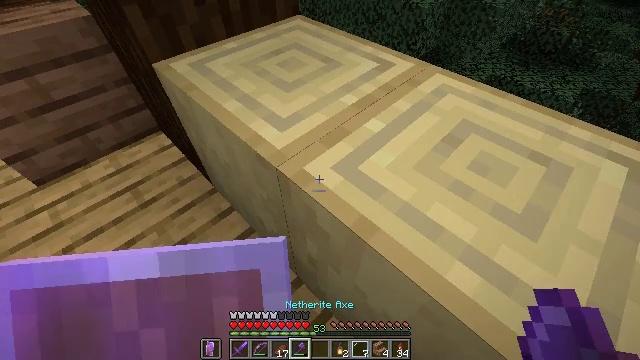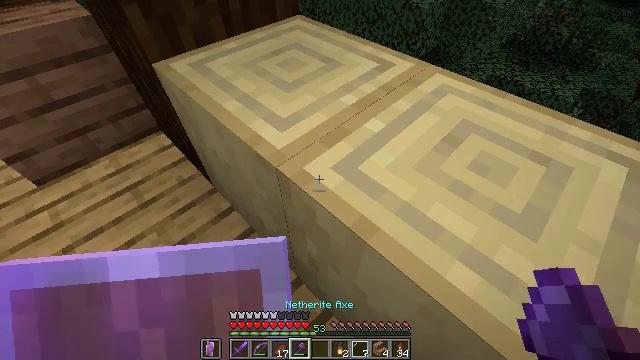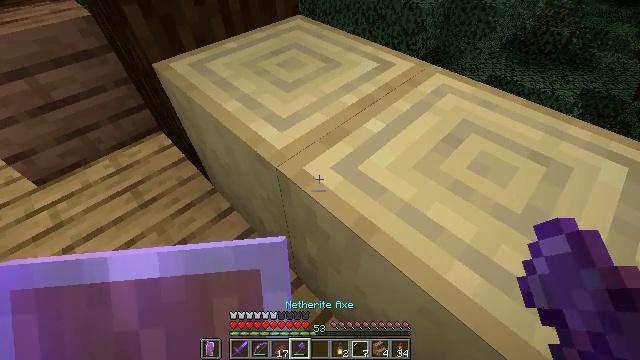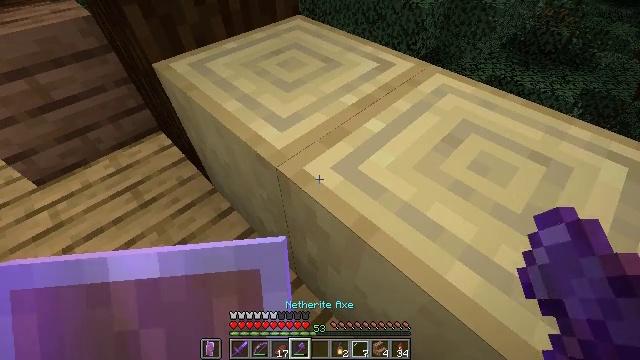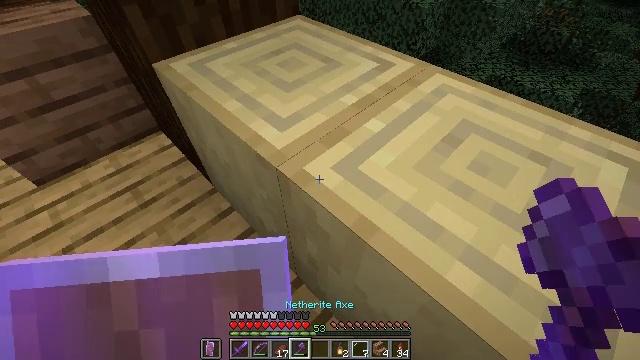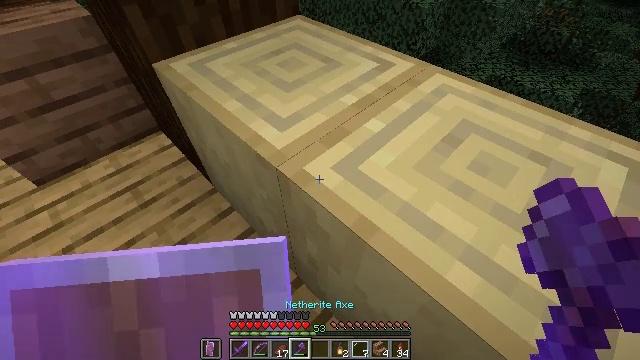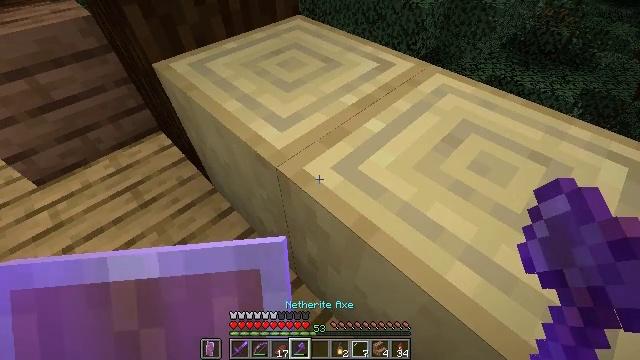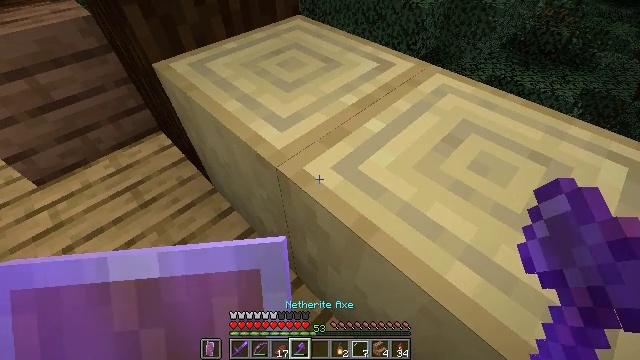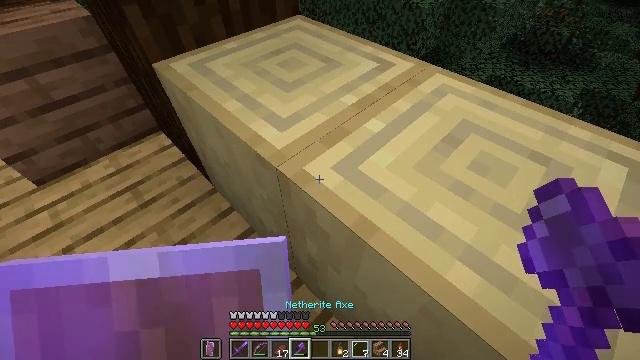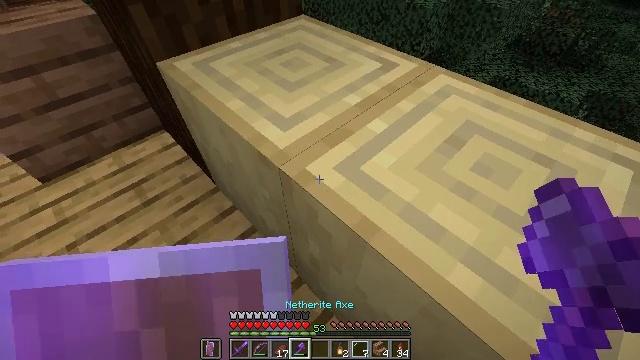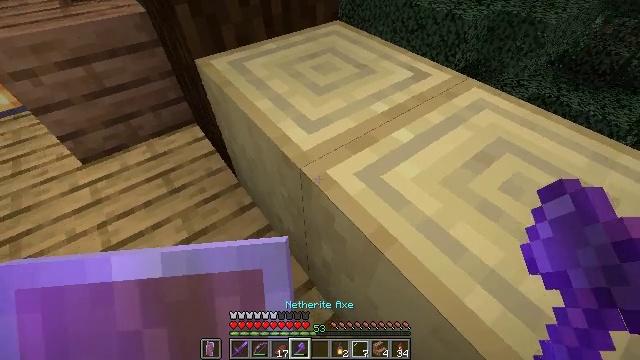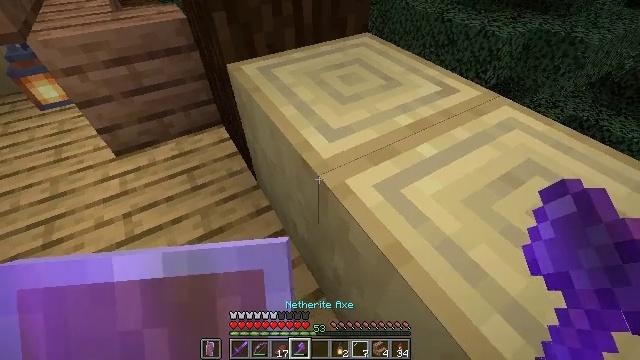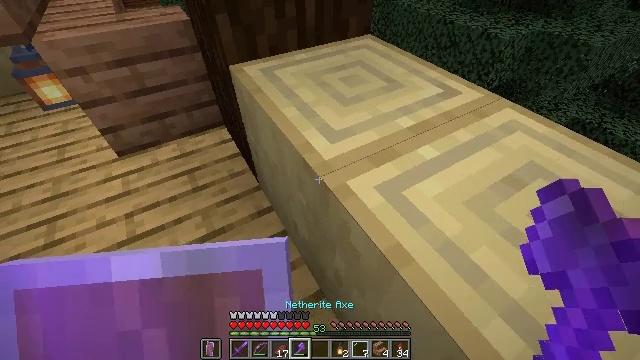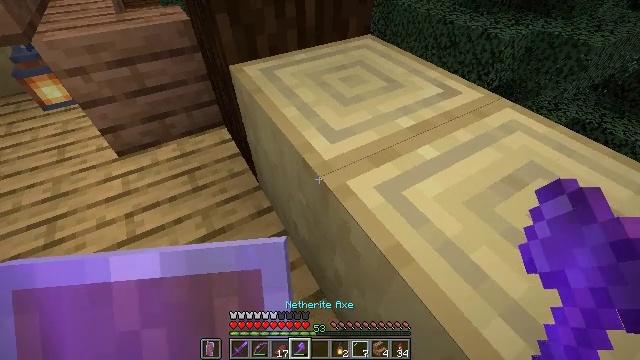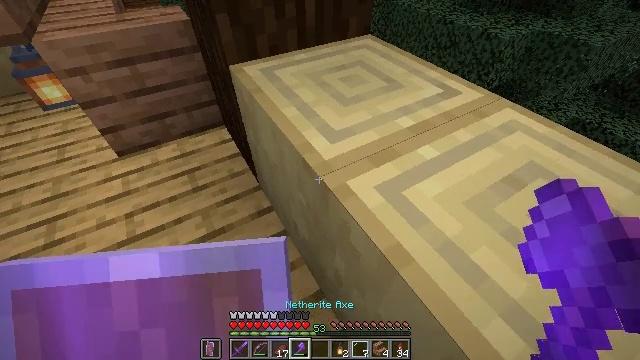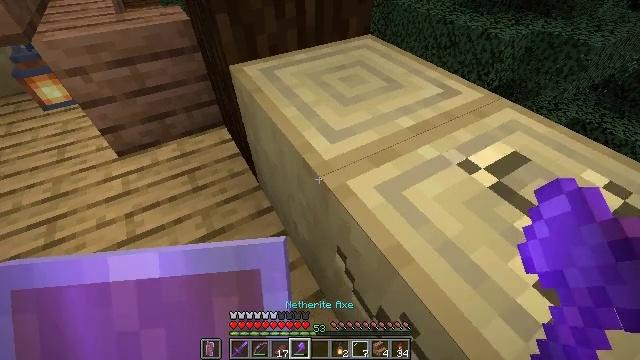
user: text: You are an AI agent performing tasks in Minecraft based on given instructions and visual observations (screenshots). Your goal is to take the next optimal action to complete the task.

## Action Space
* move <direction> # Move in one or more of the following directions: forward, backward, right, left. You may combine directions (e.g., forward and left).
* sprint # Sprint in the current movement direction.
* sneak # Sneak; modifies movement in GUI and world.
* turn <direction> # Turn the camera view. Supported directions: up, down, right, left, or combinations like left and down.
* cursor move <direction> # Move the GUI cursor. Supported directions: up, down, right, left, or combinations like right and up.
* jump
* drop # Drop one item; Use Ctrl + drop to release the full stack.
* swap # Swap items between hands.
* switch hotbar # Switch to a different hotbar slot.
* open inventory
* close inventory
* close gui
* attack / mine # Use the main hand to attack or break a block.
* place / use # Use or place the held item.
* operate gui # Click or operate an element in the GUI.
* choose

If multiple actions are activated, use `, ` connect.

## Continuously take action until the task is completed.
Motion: motion action
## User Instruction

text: Harvest the stripped birch log.
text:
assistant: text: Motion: no_op
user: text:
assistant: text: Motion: no_op
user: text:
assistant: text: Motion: no_op
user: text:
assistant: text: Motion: no_op
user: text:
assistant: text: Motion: no_op
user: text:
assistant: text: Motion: no_op
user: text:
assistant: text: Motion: no_op
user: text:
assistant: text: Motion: no_op
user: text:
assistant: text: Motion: no_op
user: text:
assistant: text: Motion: turn left
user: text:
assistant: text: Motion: turn left and up
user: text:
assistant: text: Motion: no_op
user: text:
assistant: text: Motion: no_op
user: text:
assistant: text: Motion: no_op
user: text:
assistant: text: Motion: attack / mine
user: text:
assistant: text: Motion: attack / mine
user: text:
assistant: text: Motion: attack / mine
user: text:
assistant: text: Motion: no_op
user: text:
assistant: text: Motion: no_op
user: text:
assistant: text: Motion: no_op
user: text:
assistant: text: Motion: no_op
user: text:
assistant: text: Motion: no_op
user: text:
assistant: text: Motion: no_op
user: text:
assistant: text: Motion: no_op
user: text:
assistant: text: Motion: no_op
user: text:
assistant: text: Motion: no_op
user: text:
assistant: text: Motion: no_op
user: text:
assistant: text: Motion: no_op
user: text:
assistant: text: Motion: no_op
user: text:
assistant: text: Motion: no_op